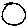
Label: circle